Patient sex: M
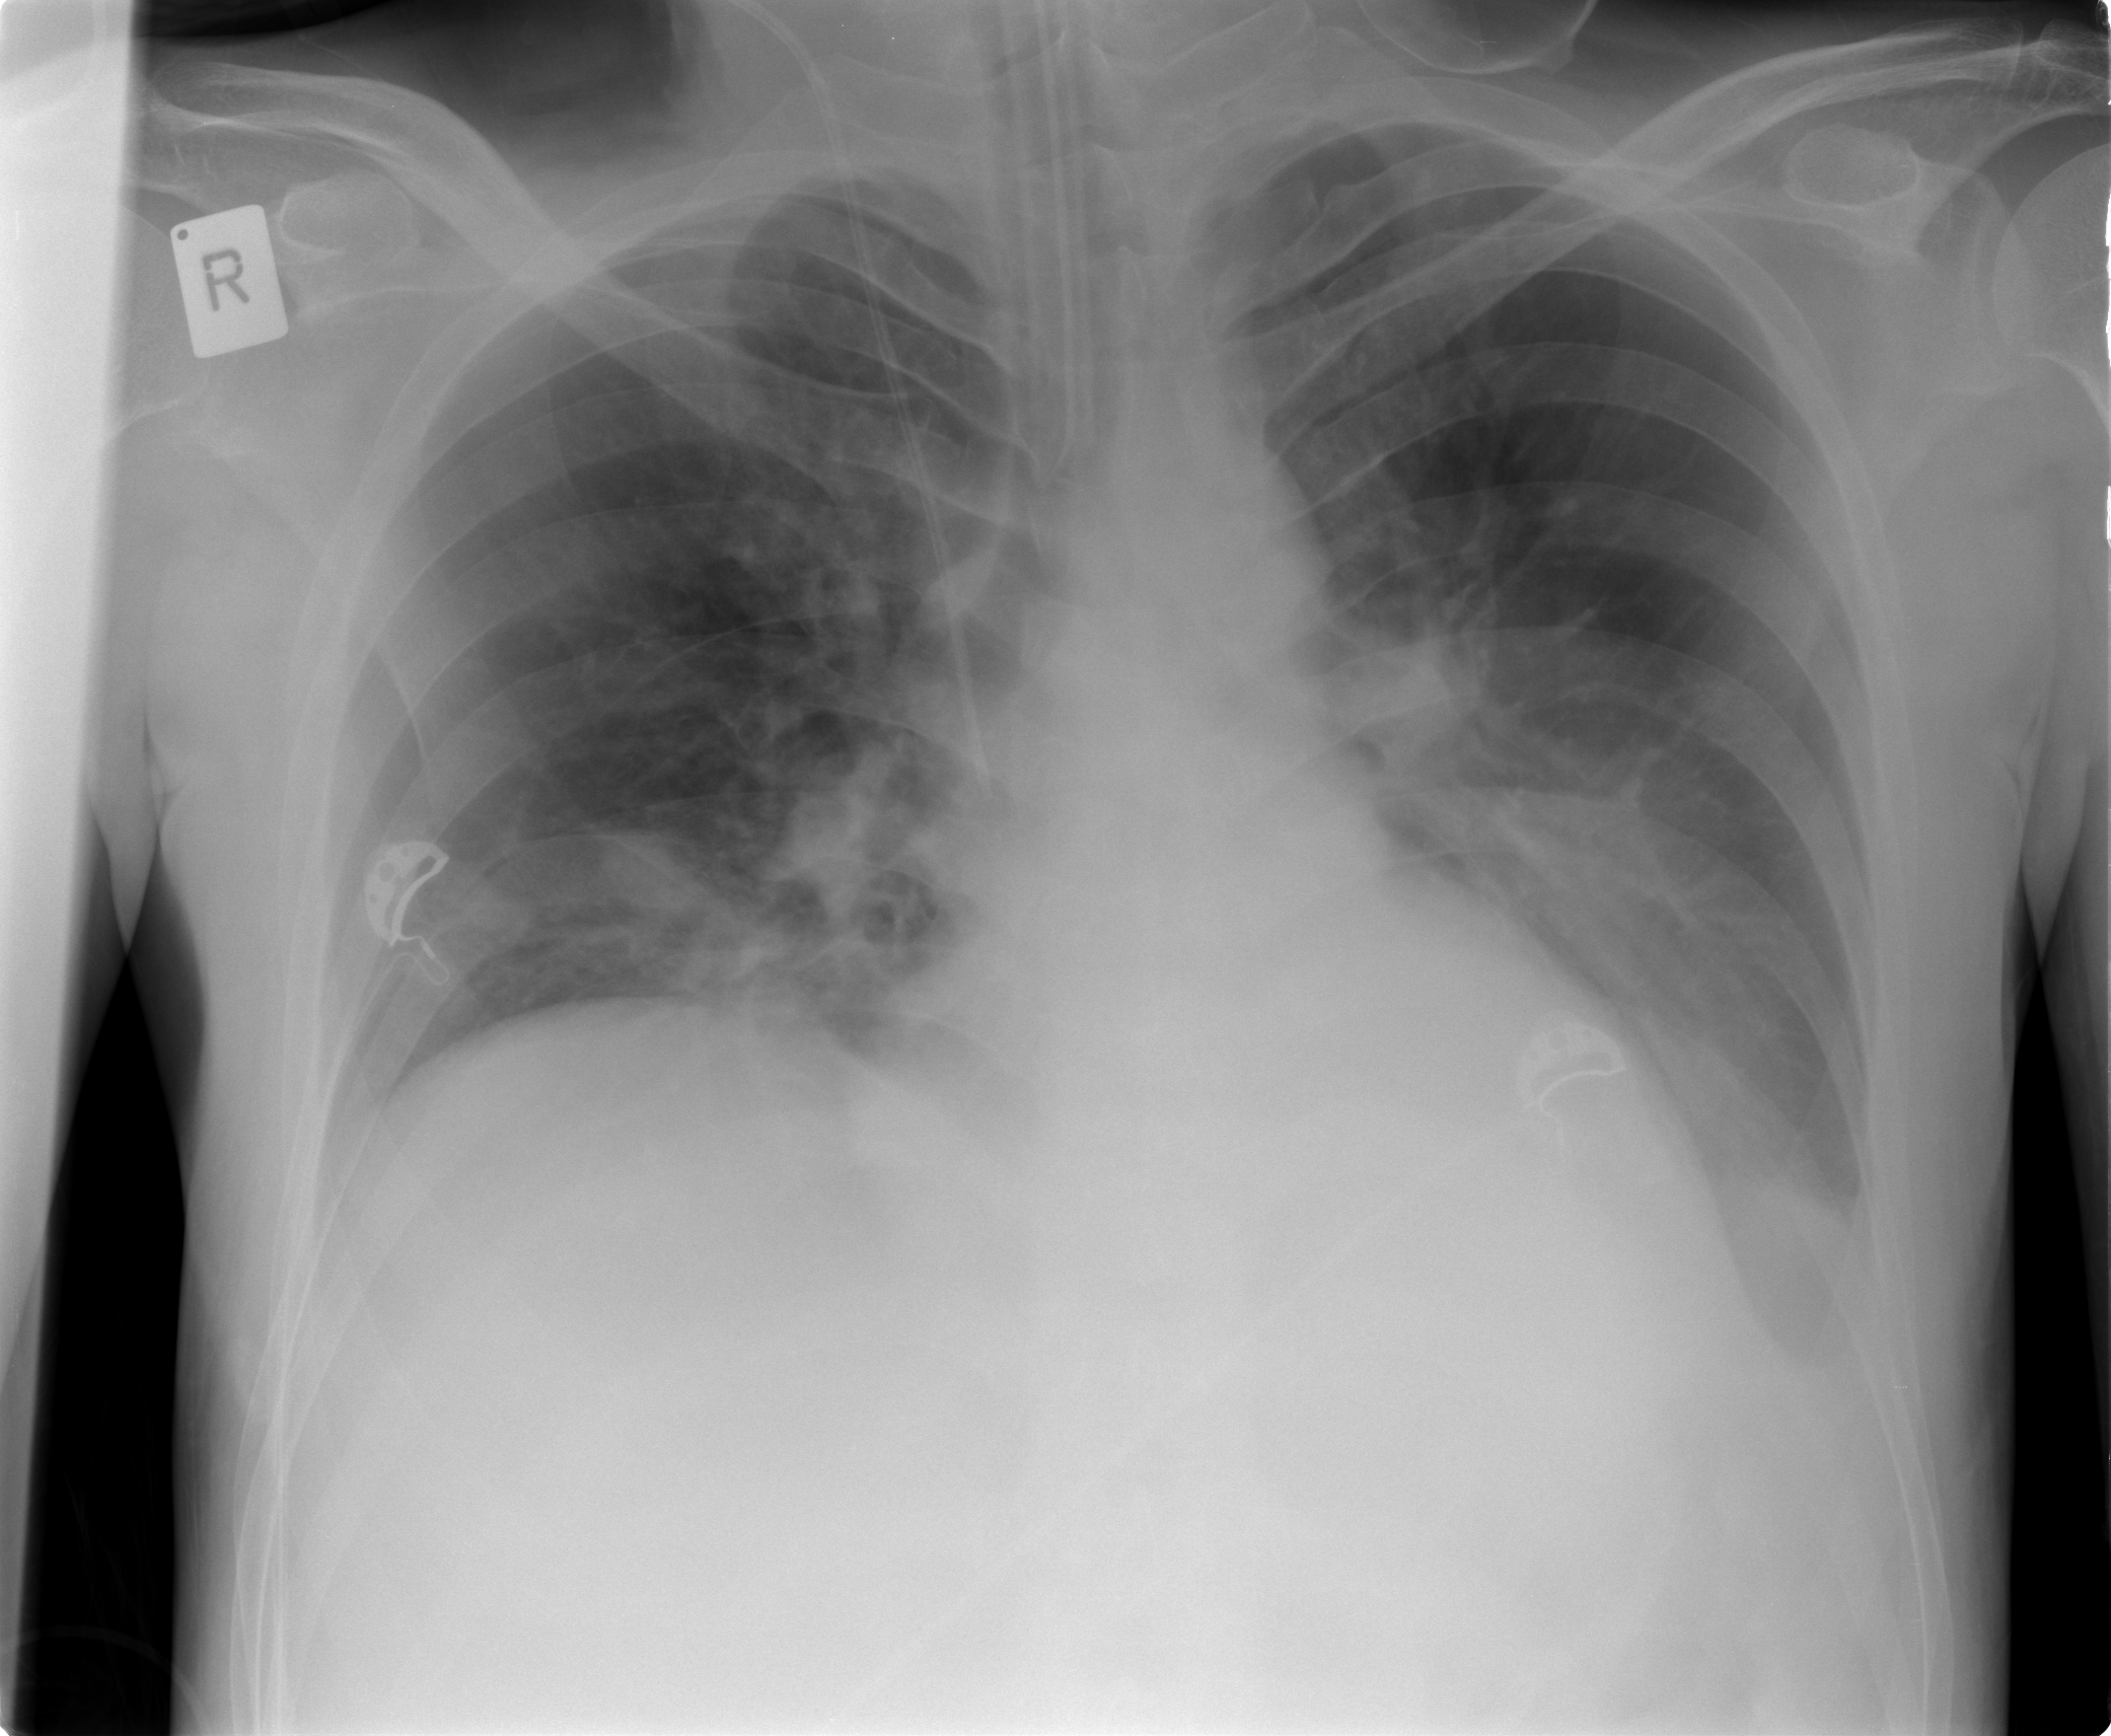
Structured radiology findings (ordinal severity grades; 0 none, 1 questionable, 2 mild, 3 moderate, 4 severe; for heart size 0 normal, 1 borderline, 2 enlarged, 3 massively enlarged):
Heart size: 1
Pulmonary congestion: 0
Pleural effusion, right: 1
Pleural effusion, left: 2
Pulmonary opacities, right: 2
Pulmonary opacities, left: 0
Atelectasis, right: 2
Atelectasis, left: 2